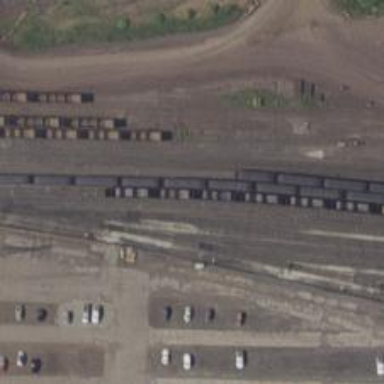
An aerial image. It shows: Railway spur service.